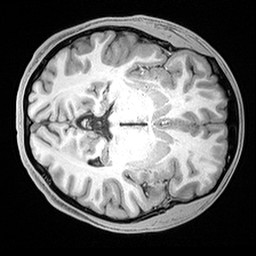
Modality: T1w
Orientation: axial
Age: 21
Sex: male
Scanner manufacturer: siemens
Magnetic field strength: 3 T
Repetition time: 2.4 s
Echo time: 0.00217 s